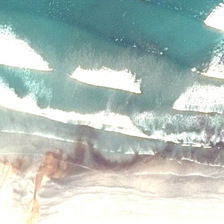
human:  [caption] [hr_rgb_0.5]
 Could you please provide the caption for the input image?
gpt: white waves of ocean is near yellow beach .

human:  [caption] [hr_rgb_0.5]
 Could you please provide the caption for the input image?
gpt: the waves with white light are slapping the sand on the beach .

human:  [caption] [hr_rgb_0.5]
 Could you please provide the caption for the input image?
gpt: white waves of ocean is near yellow beach .

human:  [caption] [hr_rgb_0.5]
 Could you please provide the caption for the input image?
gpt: the waves with white light are slapping the sand on the beach .

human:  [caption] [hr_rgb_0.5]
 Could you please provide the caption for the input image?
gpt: white waves of ocean is near yellow beach .